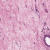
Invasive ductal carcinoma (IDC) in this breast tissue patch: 0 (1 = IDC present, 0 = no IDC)